Field crop: tomato
Growth stage: 1
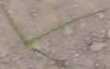
Species: cyperus